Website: walmart
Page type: billing-address
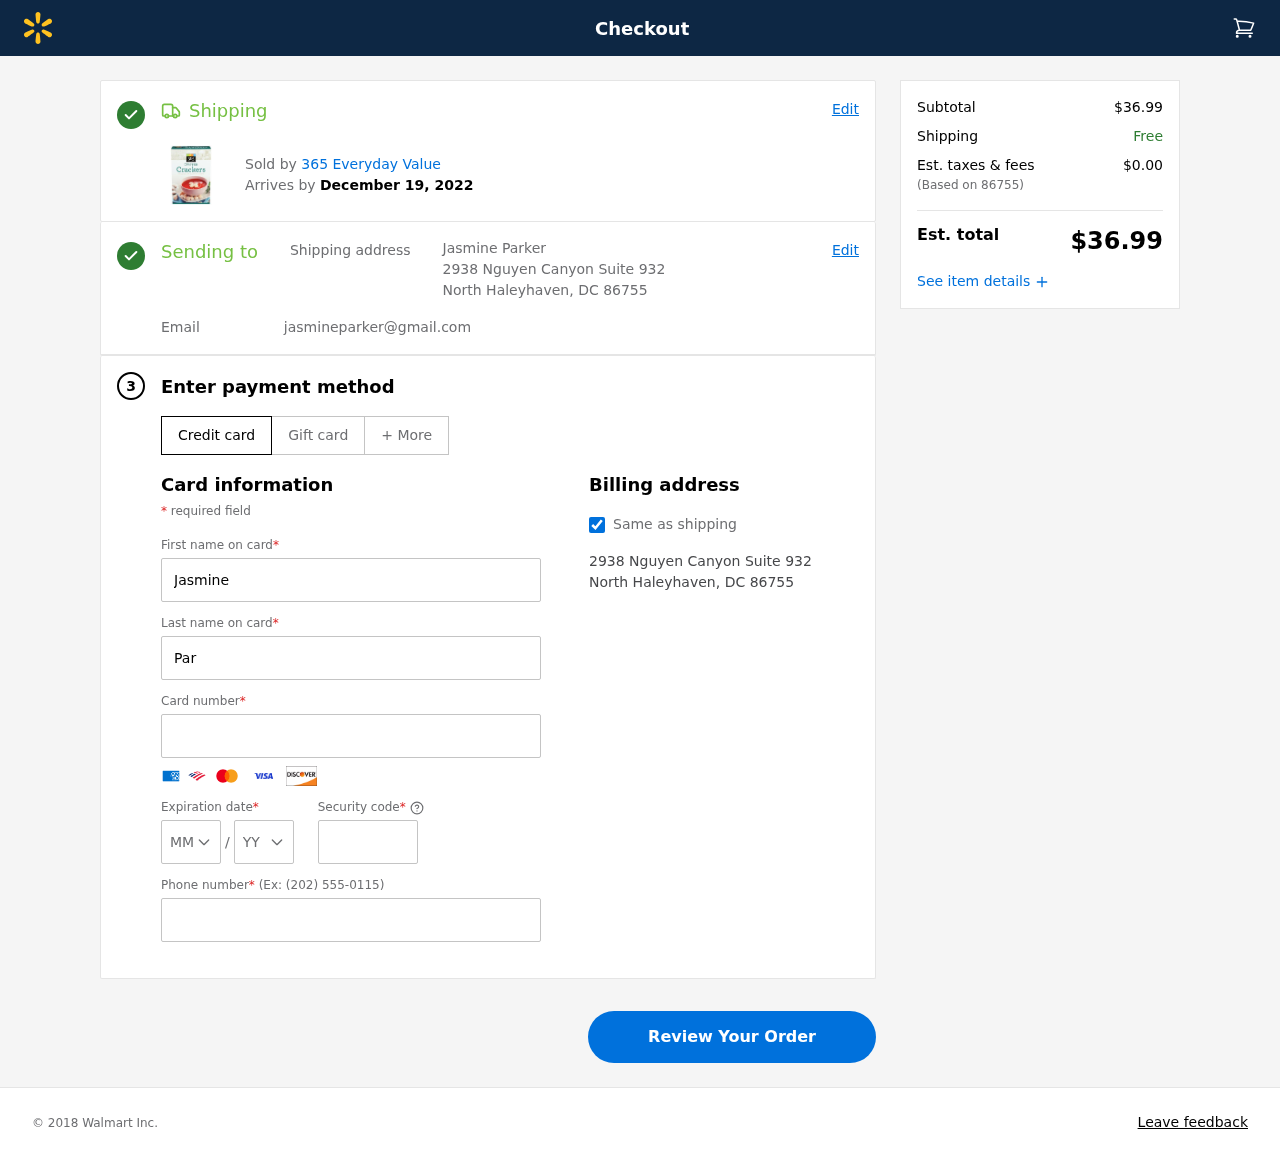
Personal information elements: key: PII_CARD_CVV
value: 022
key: PII_CARD_EXPIRY_MONTH
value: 12
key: PII_CARD_EXPIRY_YEAR
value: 30
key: PII_CARD_NUMBER
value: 2357 6147 6657 1643
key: PII_CITY_STATE_ZIP
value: North Haleyhaven, DC 86755
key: PII_EMAIL
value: jasmineparker@gmail.com
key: PII_FIRSTNAME
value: Jasmine
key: PII_FULLNAME
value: Jasmine Parker
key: PII_LASTNAME
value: Parker
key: PII_PHONE
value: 4634242866
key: PII_POSTCODE
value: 86755
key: PII_STREET
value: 2938 Nguyen Canyon Suite 932
Product elements: key: PRODUCT1_BRAND
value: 365 Everyday Value
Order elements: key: ORDER_DELIVERY_DATE
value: December 19, 2022
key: ORDER_SUBTOTAL
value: $36.99
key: ORDER_TAX
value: $0.00
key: ORDER_TOTAL
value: $36.99